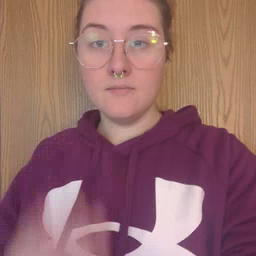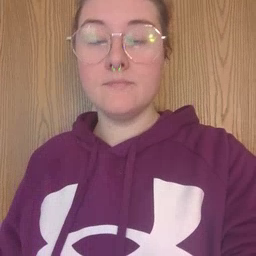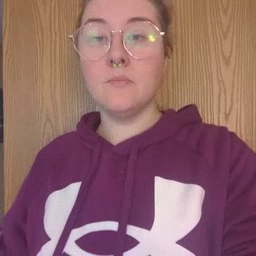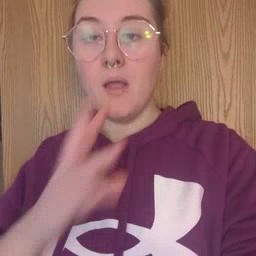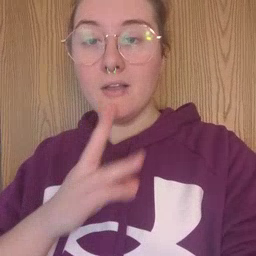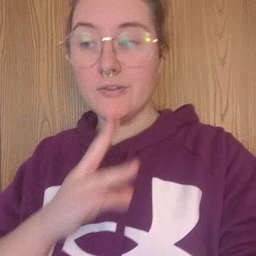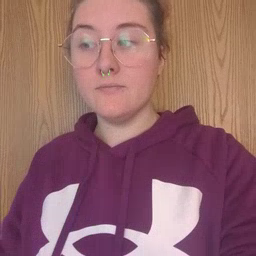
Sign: water